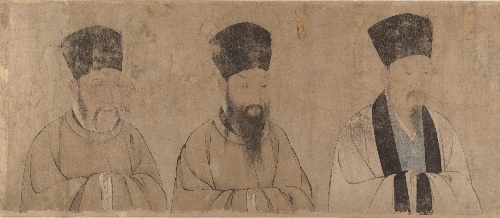
Artist: Unidentified artist
Date: 16th century
Object type: Handscroll
Classification: Paintings
Medium: Handscroll; ink and color on paper
Culture: China
Period: Ming Dynasty (1368–1644)
Dimensions: 11 1/4 x 123 3/4 in. (28.6 x 314.3 cm)
Department: Asian Art
Credit line: Seymour Fund, 1955
Accession year: 1955
Repository: Metropolitan Museum of Art, New York, NY
Tags: Men|Portraits